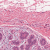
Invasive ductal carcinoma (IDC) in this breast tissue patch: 0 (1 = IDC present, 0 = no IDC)